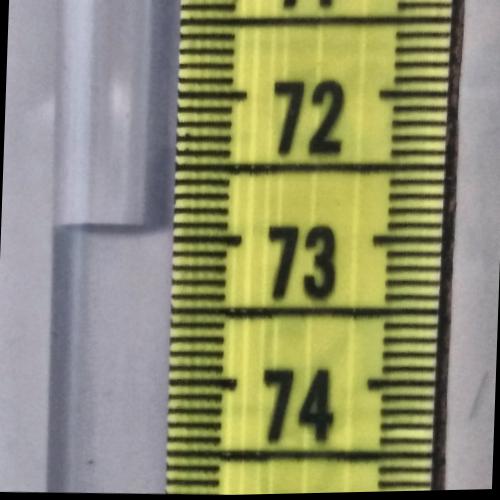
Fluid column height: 72.9 cm